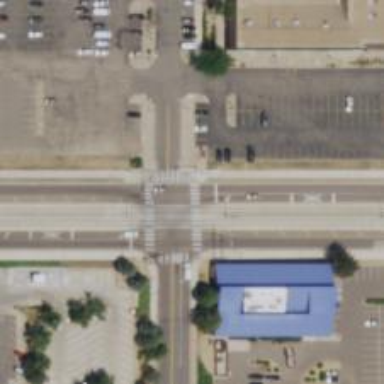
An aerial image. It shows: Marked and uncontrolled crossing on the road.